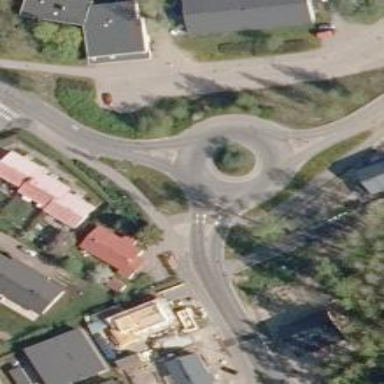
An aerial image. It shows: Secondary road around roundabout.